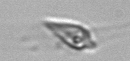
Label: Oxytoxum